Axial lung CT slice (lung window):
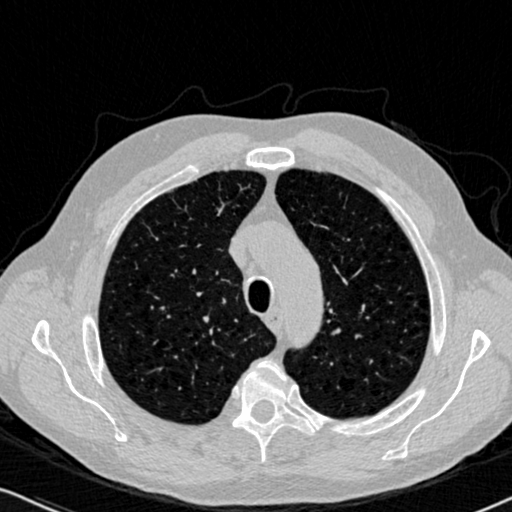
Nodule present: no